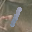
Label: 1